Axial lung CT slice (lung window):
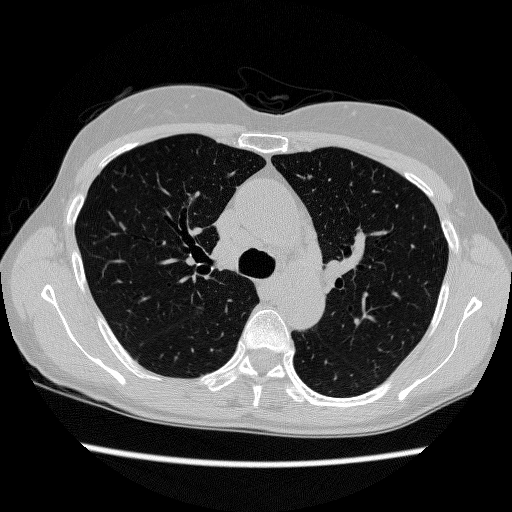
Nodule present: no